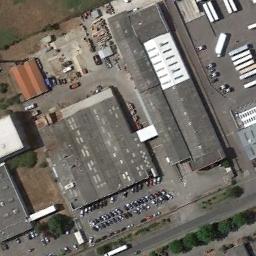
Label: industrial_area